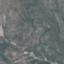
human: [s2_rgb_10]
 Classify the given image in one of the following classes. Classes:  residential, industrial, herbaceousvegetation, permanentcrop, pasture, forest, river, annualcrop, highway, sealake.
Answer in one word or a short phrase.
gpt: HerbaceousVegetation